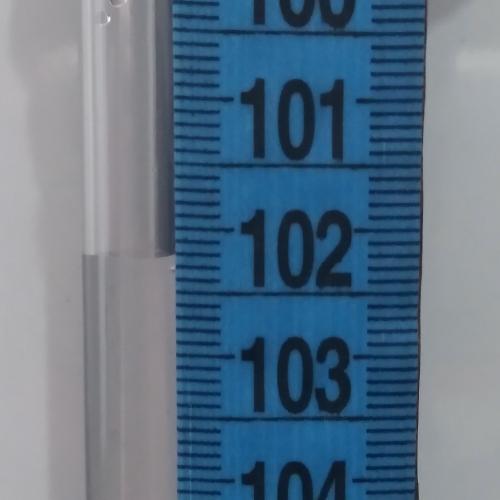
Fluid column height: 102.2 cm